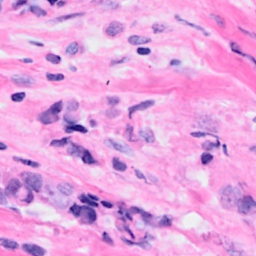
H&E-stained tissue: Breast